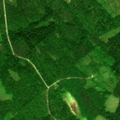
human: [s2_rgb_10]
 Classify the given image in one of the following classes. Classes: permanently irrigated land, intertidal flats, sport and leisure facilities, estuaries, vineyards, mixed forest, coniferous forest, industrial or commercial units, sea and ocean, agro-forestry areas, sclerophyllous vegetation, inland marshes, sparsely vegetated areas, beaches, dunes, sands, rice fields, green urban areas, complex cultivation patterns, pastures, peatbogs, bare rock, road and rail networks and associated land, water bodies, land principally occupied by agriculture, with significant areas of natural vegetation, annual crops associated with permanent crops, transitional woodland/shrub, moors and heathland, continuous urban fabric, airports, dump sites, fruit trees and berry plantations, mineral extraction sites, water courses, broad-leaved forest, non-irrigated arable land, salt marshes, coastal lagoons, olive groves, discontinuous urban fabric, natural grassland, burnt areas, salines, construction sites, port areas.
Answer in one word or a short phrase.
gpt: coniferous forest, mixed forest, transitional woodland/shrub